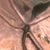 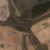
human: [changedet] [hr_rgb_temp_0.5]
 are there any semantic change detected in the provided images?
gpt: The roundabout has been removed and new roads appear in this area.